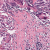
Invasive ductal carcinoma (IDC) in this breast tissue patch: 0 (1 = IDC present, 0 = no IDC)